Question: I have been trying to achieve the same result as shown in the image with plain CSS.
I have tried using a background image (cover...), but it's not responsive (cuts the shape)
I managed to get a similar result with clip-path but not the round corners, and also is not supported with all browsers.
'''
.shape {
background:#16489F;
clip-path: polygon(5% 0, 95% 0, 100% 50%, 95% 100%, 5% 100%, 0% 50%);
}
'''
What I'm aiming for:

Thank you very much
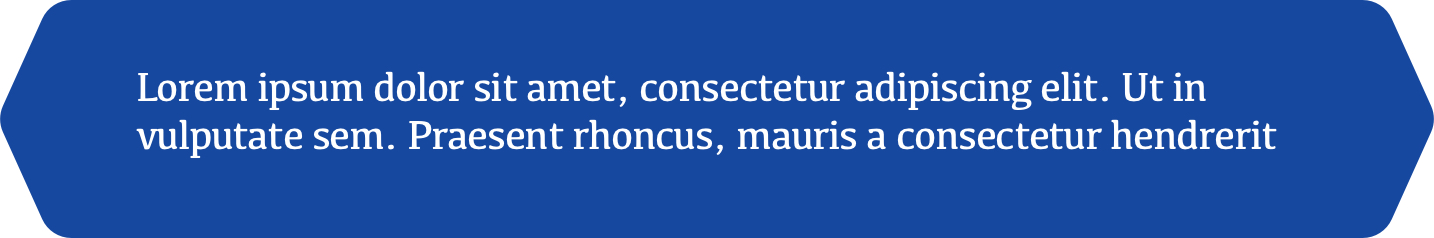
Answer: Here is an idea based on <URL>
'''
.box {
margin:20px auto;
font-size:22px;
min-width:200px;
display:table;
padding:10px 30px;
box-sizing: border-box;
text-align:center;
color:#fff;
position:relative;
z-index:0;
}
.box::before,
.box::after,
.box span::before,
.box span::after{
content:"";
position:absolute;
z-index:-1;
top:0;
left:0;
right:50%;
bottom:50%;
background:#16489F;
border-radius:10px 0 0 0;
transform:var(--s,scaleX(1)) skew(-35deg);
transform-origin:right bottom;
}
.box::after {
--s:scalex(-1);
}
.box span::before {
--s:scaleY(-1);
}
.box span::after {
--s:scale(-1);
}
'''
'''
<div class="box"><span></span> some text here</div>
<div class="box"><span></span> more and more <br> text here</div>
<div class="box"><span></span> even more <br> and more <br> text here</div>
<div class="box"><span></span> long long loooooonooooog text <br> and more <br> text here</div>
'''
Like below if you want the radius on the edges:
'''
.box {
margin:20px auto;
font-size:22px;
min-width:200px;
display:table;
padding:10px 30px;
box-sizing: border-box;
text-align:center;
color:#fff;
position:relative;
z-index:0;
}
.box::before,
.box::after,
.box span::before,
.box span::after{
content:"";
position:absolute;
z-index:-1;
top:0;
left:0;
right:50%;
bottom:calc(50% - 5px);
background:#16489F;
border-radius:10px 0 0 11px;
transform:var(--s,scaleX(1)) skew(-35deg);
transform-origin:100% calc(100% - 5px);
}
.box::after {
--s:scalex(-1);
}
.box span::before {
--s:scaleY(-1);
}
.box span::after {
--s:scale(-1);
}
'''
'''
<div class="box"><span></span> some text here</div>
<div class="box"><span></span> more and more <br> text here</div>
<div class="box"><span></span> even more <br> and more <br> text here</div>
<div class="box"><span></span> long long loooooonooooog text <br> and more <br> text here</div>
'''
<URL>